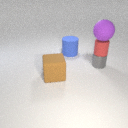
large purple rubber sphere above small red rubber cylinder